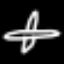
Label: airplane